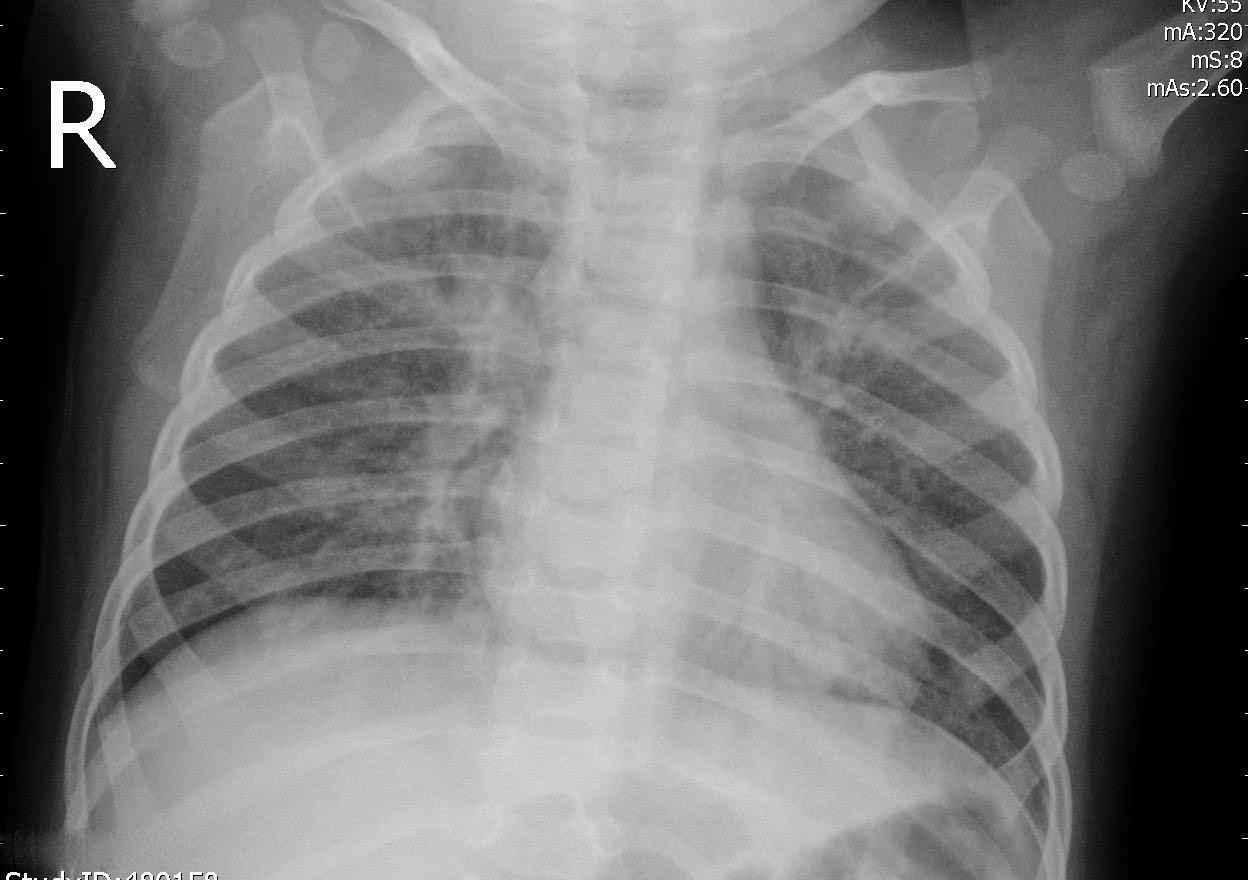
Diagnosis: PNEUMONIA